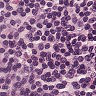
Metastatic tissue present: no